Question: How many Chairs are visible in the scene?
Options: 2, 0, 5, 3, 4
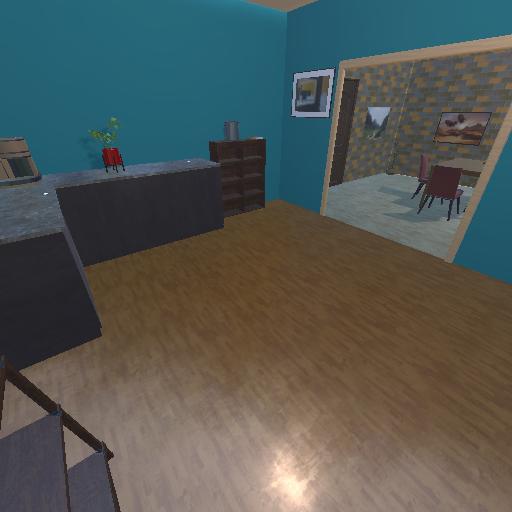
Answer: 2